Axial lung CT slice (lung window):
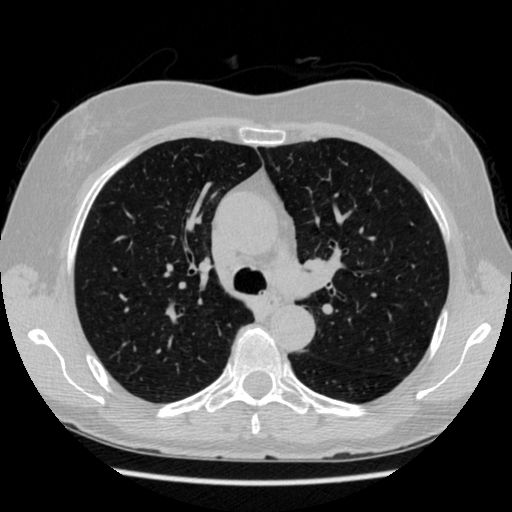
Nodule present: no